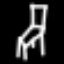
Label: chair